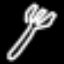
Label: fork